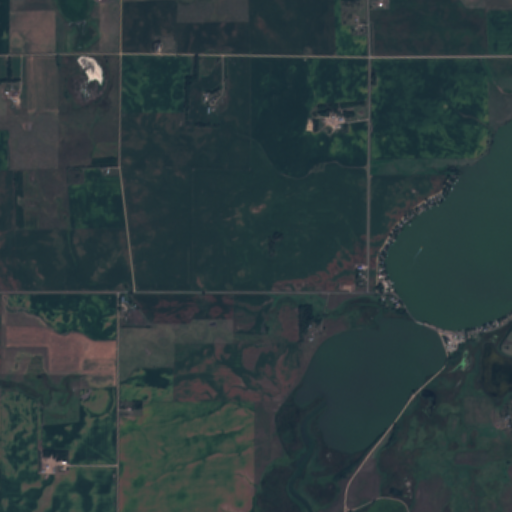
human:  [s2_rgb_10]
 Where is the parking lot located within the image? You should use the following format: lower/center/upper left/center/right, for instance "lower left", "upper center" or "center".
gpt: The parking lot is located in the lower right of the image.
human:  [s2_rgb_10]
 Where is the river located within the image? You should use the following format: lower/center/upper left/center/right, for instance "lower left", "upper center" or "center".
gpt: The river is located in the lower center of the image.
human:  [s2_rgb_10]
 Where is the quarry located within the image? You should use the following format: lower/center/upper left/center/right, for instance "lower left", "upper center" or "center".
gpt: There is no quarry in the image.